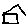
Label: house